Question: The page I am playing on is this <URL>, I want to get into the pages this webarchive saved at different time point as showed with dots in calendar, but in the view page source I cannot find any href link for the different timepoint. If I click inspect on the one timepoint I can see the href link is there.
Here is my code:
'''
import re
from bs4 import BeautifulSoup
import requests
import urllib.request
url = 'https://web.archive.org/web/*/https://cd.lianjia.com/'
page = urllib.request.urlopen(url).read().decode('utf-8')
soup = BeautifulSoup(page, 'html.parser')
'''

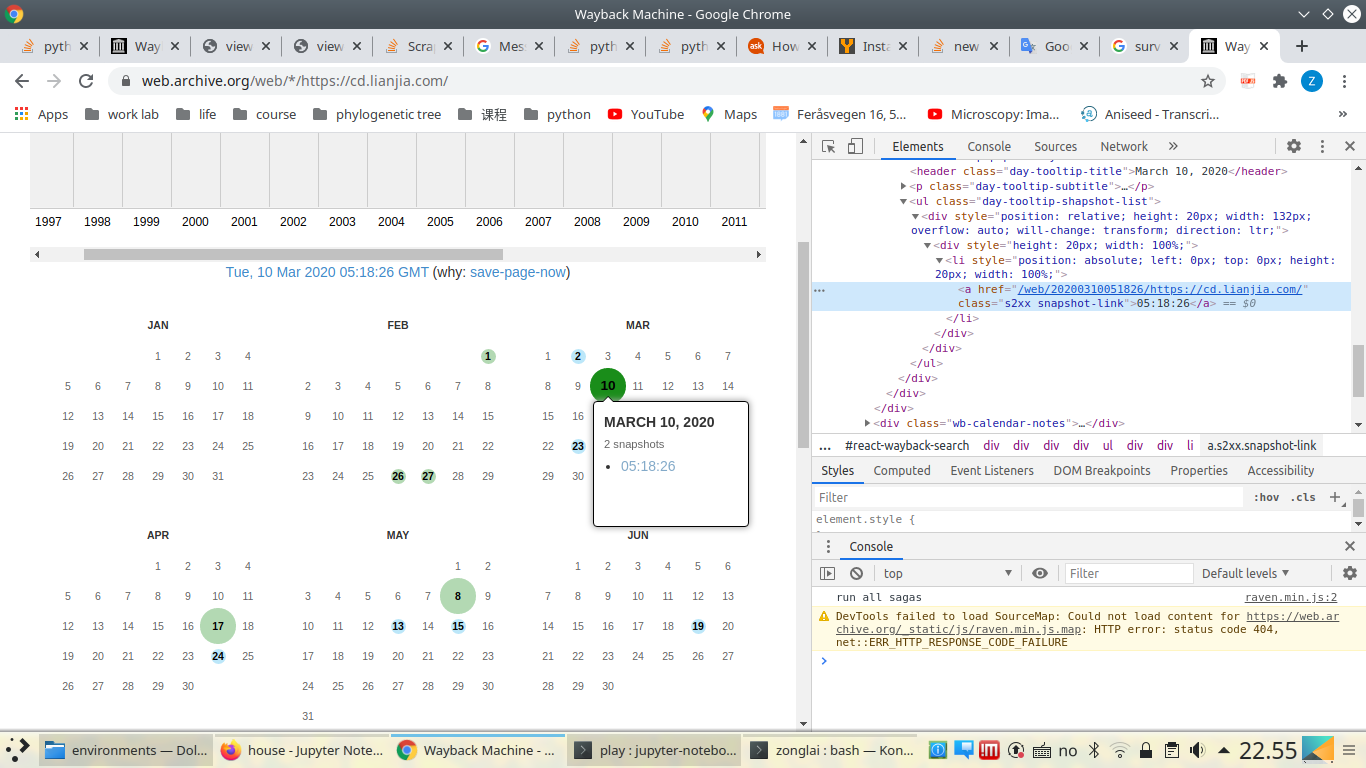
Answer: Under the 'calendar grid' class you'll find a hierarchy of tags that eventually lead to each day of each week of each month. The days with associated archives will have have an 'calendar-day' div and associated 'href'.
<URL>